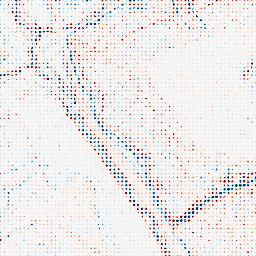
Category: edge_preserving
Decomposition family: anisotropic_diffusion
Decomposition parameters: iterations: 10
kappa: 30
gamma: 0.15
Upsampling method: sinc_blackman
Upsampling parameters: scale: 8
kernel_size: 4
Upsampling scale: 8